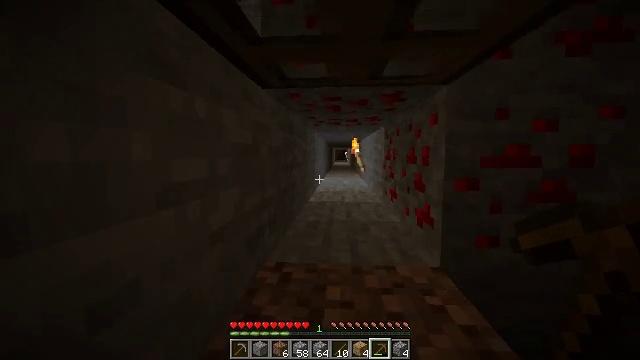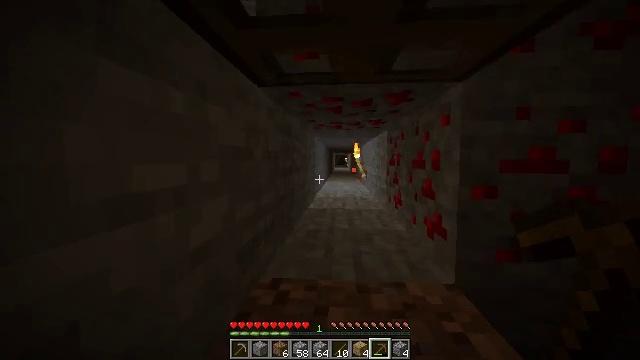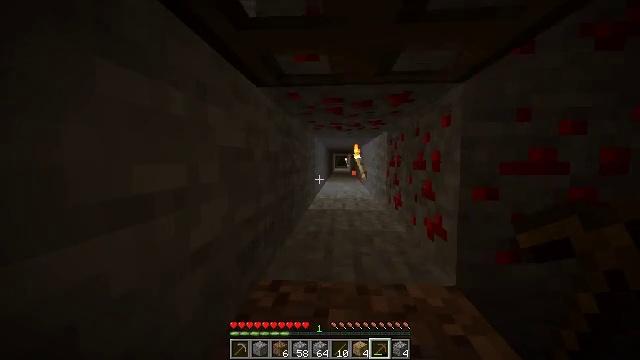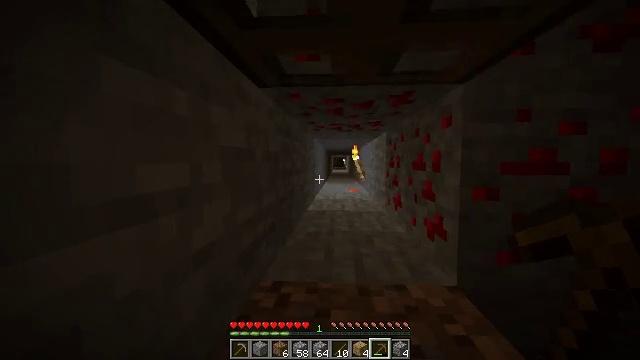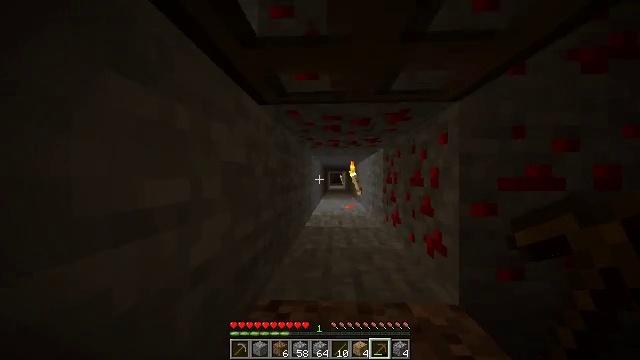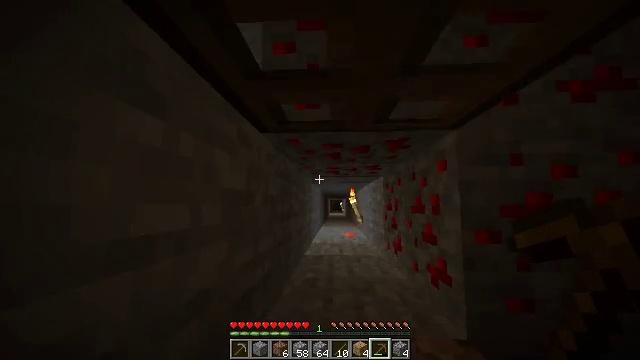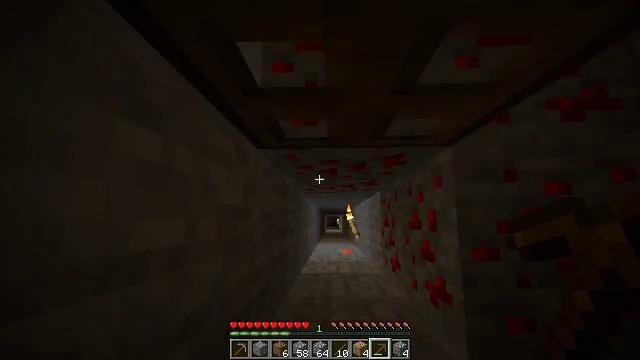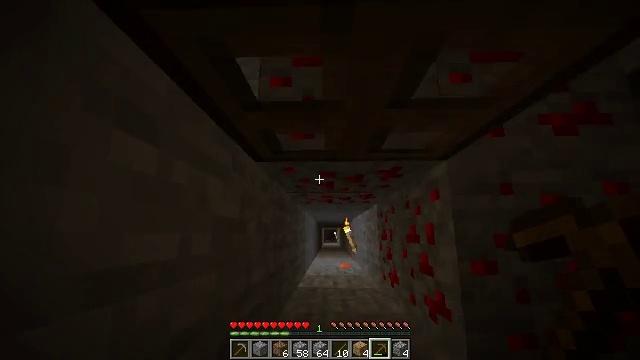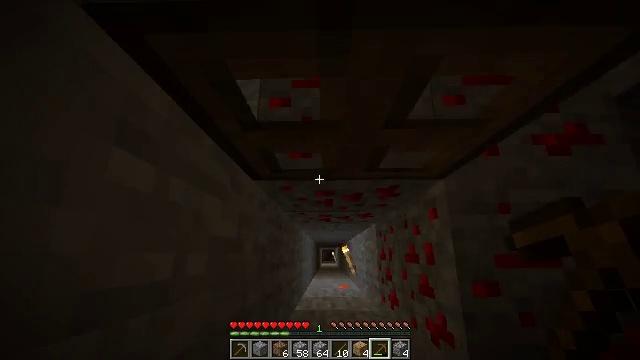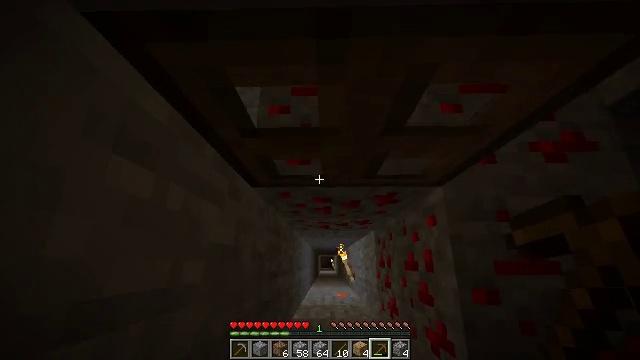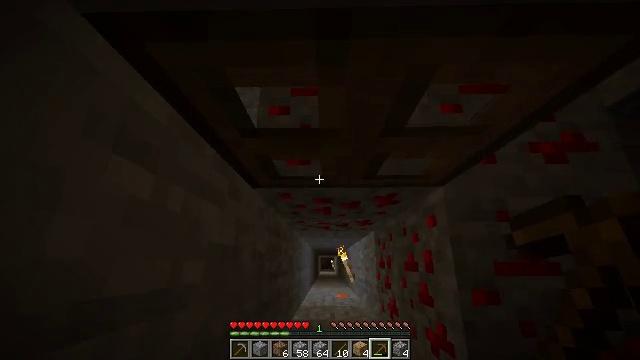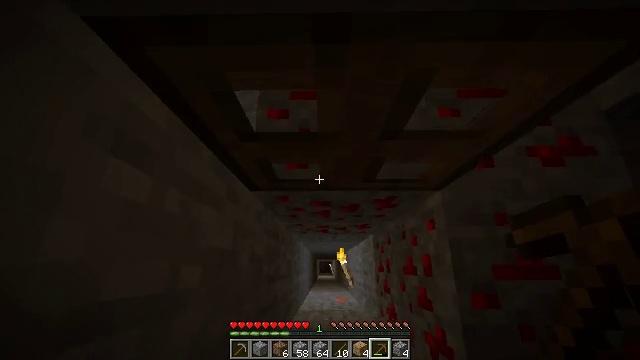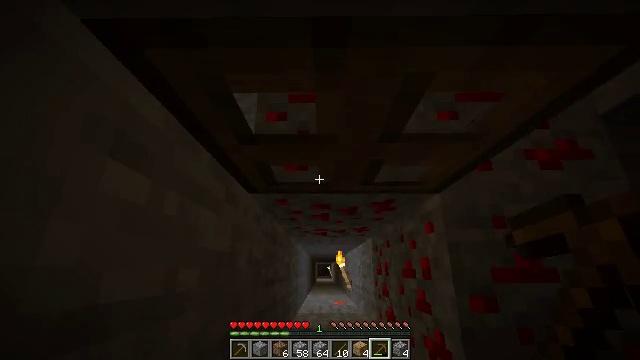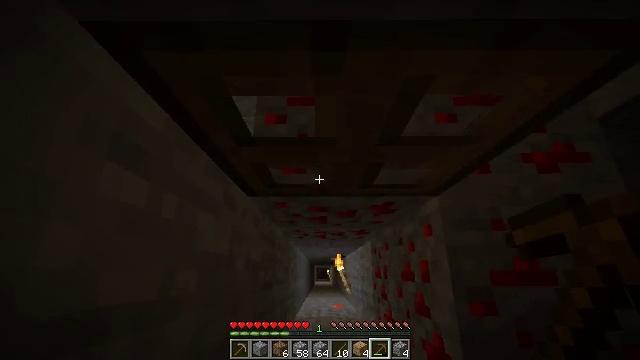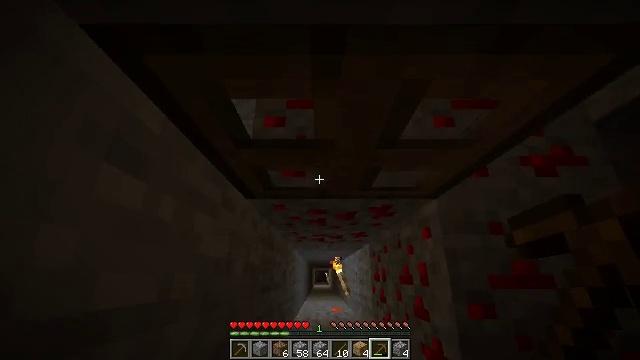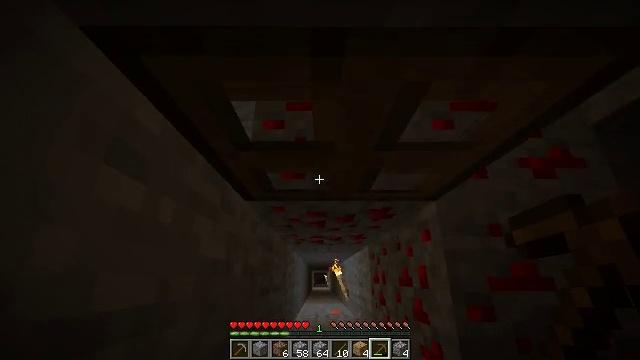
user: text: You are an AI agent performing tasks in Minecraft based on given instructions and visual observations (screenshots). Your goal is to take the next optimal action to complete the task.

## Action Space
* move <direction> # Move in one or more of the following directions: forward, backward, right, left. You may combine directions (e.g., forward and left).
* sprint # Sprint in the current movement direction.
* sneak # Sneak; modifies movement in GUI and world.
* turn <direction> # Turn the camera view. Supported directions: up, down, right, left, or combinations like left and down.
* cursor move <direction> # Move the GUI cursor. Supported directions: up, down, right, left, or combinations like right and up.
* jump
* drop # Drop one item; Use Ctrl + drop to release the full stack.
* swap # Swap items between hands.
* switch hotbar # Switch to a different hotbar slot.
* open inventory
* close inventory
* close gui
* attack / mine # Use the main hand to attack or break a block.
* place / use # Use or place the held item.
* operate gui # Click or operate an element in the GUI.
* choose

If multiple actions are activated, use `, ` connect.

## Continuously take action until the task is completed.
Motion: motion action
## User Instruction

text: Mine the wall torch to remove it.
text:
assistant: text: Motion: move forward, turn up
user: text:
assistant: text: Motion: move forward
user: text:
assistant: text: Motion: move forward
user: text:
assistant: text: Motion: turn up
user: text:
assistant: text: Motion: turn up
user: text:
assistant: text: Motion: turn up
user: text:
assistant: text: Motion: turn up
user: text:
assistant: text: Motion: turn up
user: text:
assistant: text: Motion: turn up
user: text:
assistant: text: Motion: no_op
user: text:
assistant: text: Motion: no_op
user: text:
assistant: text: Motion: no_op
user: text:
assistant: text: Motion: no_op
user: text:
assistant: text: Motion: no_op
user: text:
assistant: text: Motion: no_op
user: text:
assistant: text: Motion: no_op
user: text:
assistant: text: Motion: no_op
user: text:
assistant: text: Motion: no_op
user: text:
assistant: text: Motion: use / place
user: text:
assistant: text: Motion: use / place
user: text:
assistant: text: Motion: use / place
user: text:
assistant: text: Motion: use / place
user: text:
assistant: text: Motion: no_op
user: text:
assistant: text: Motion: turn left
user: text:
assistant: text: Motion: no_op
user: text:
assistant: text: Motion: no_op
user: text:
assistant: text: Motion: turn down
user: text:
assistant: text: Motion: no_op
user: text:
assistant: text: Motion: no_op
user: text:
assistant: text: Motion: move forward